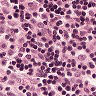
Metastatic tissue present: no